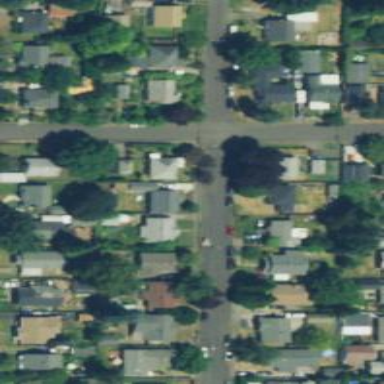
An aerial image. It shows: Residential road with sidewalk on the left.